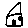
Label: house